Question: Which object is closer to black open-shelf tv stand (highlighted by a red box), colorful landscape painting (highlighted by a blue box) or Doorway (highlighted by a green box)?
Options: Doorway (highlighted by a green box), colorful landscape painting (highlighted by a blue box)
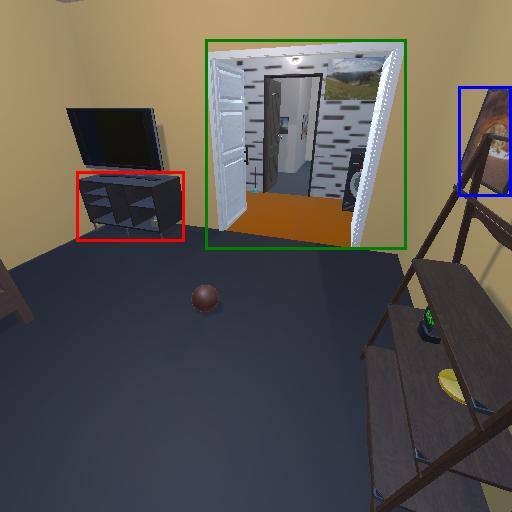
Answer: Doorway (highlighted by a green box)